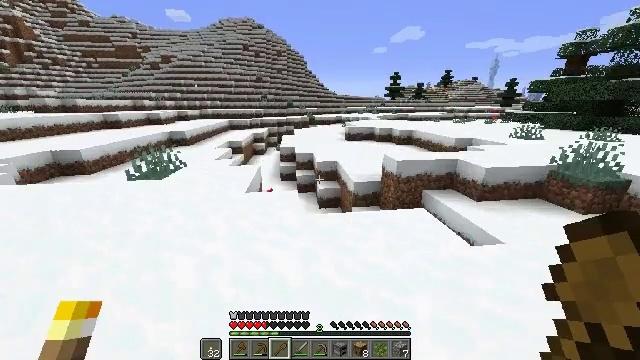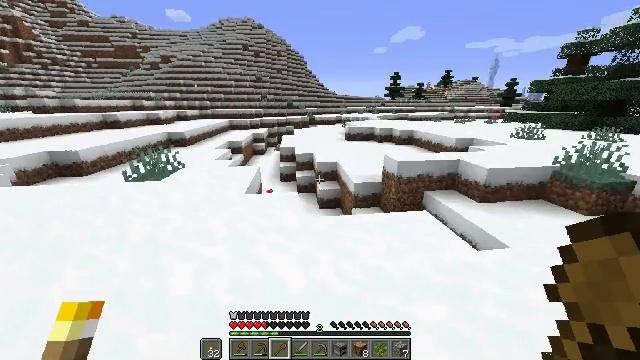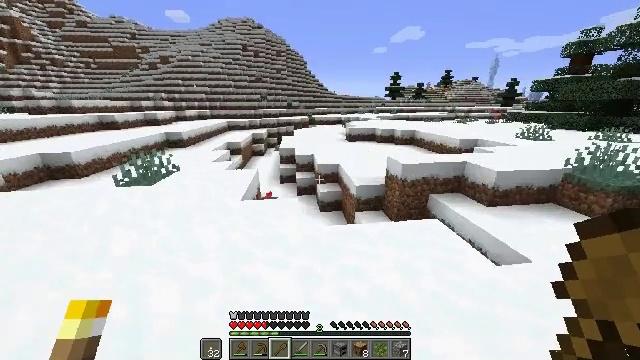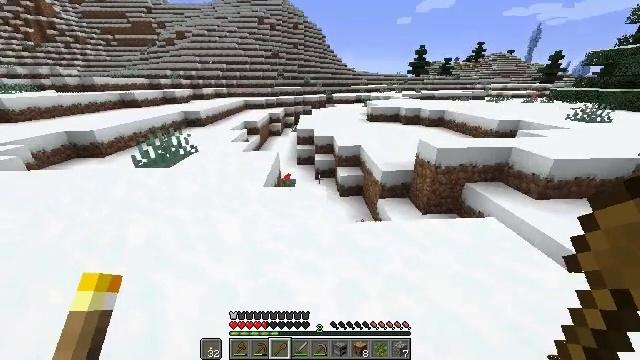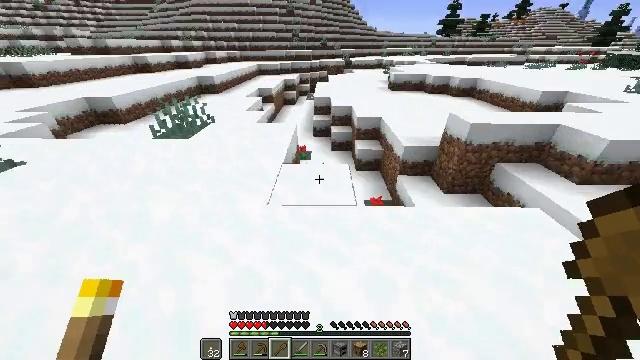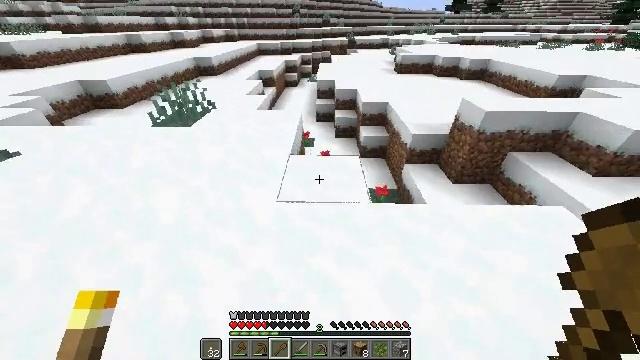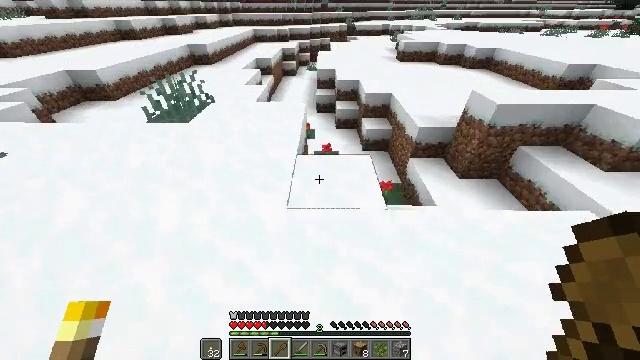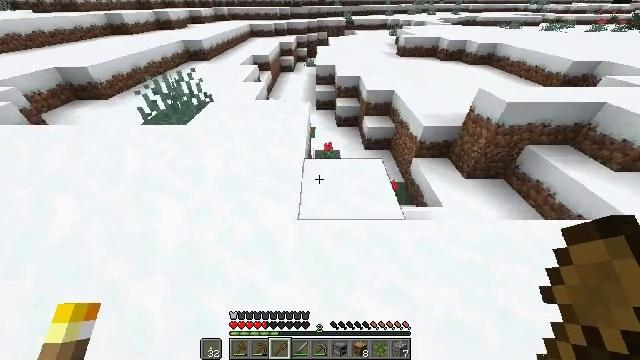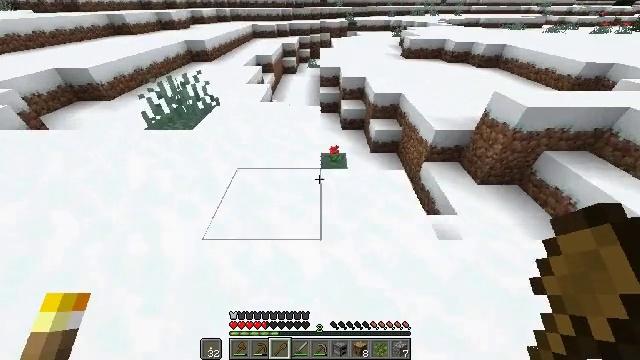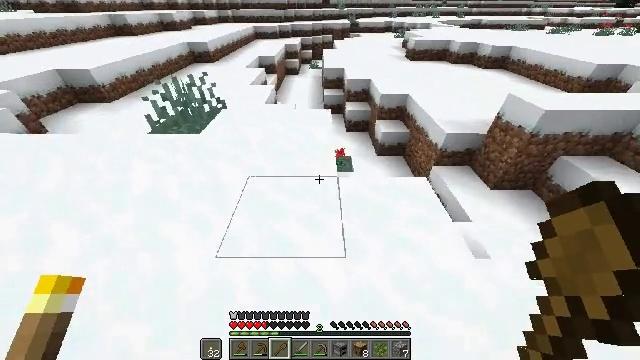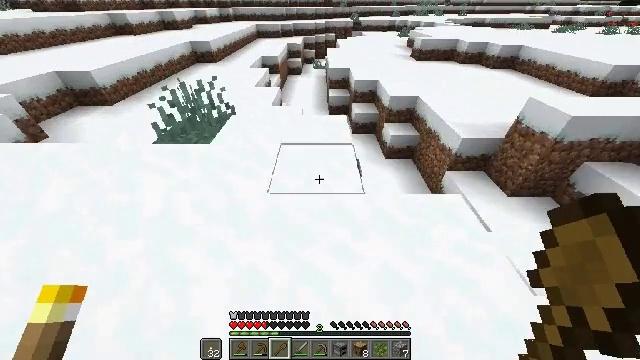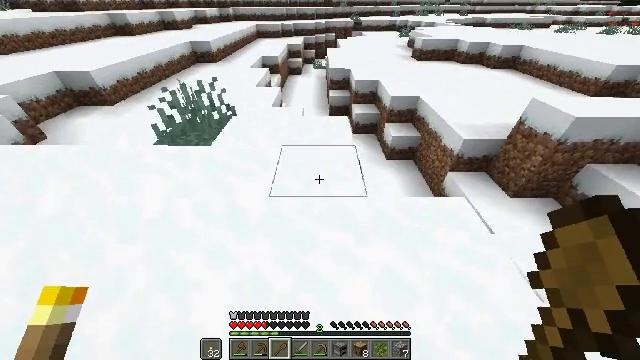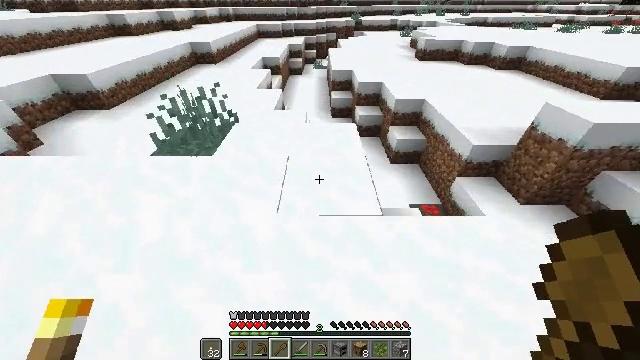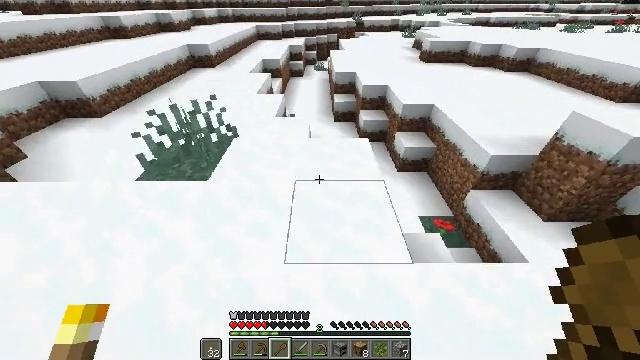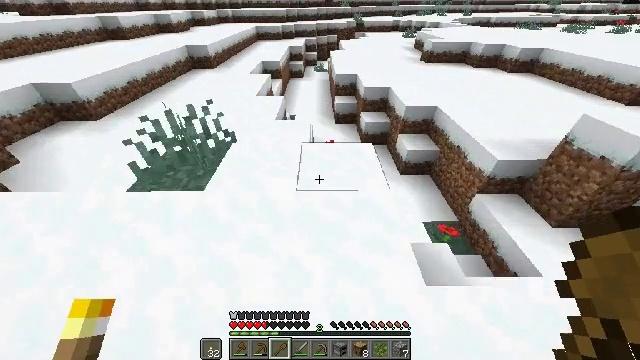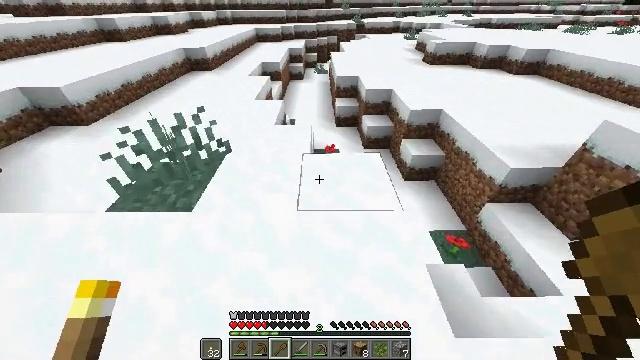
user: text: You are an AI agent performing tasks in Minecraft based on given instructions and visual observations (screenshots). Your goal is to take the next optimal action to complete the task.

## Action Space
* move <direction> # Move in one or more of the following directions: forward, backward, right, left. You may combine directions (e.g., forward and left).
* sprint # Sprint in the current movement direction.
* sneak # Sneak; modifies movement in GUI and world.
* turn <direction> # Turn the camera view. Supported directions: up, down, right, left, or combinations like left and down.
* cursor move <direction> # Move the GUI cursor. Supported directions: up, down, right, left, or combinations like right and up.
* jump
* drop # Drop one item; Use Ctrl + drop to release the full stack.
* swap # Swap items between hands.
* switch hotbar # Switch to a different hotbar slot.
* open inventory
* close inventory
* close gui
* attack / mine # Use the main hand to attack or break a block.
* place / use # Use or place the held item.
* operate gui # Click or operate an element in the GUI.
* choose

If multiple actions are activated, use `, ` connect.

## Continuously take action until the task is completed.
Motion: motion action
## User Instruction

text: Shovel the snow to gather it.
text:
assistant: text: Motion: move forward
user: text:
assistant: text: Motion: move forward and move left
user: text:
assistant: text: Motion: move forward and move left, turn left and down
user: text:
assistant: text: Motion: move forward and move left, turn left and down
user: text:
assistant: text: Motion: move forward and move left, turn down
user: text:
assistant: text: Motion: move forward and move left, turn down
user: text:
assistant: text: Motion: move forward and move left, turn down
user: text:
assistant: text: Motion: move forward and move left
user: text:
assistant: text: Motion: move forward and move left
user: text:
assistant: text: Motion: move forward and move left
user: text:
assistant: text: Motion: move forward
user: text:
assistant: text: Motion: move forward
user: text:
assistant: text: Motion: move forward
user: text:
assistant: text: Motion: move forward
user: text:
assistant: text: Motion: move forward
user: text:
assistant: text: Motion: move forward
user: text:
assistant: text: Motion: move forward
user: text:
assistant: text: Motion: move forward
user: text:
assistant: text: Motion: move forward
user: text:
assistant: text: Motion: move forward
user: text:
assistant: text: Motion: move forward
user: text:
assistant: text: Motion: move forward
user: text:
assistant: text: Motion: move forward
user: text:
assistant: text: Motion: move forward
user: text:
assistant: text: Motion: move forward
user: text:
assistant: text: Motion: move forward
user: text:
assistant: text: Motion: move forward
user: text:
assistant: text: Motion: move forward
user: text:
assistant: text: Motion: move forward and move right
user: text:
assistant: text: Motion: move forward and move right, turn left and up